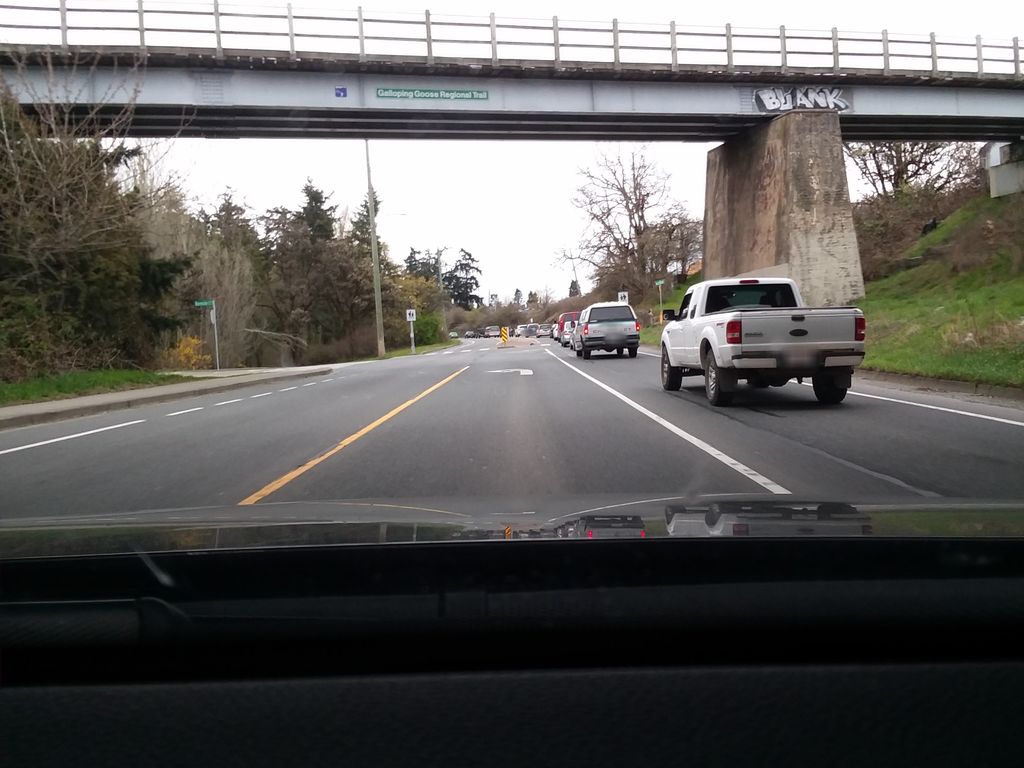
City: victoria